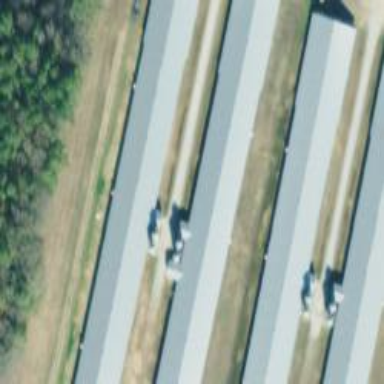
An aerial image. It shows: Poultry house.